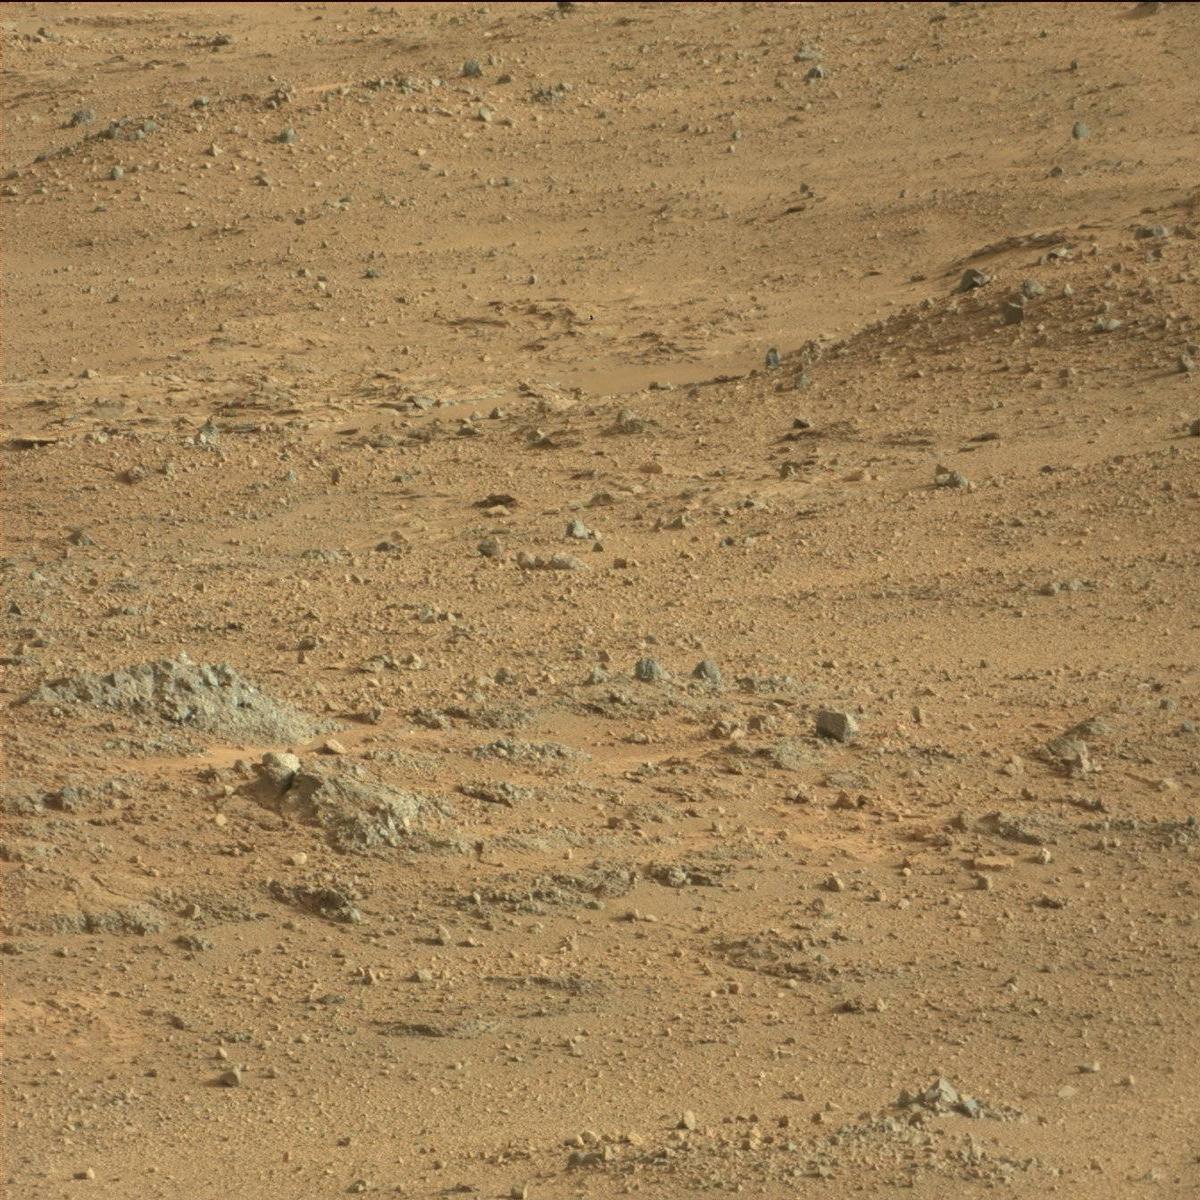
Terrain classes present: Bedrock, Rock, Sand / Soil